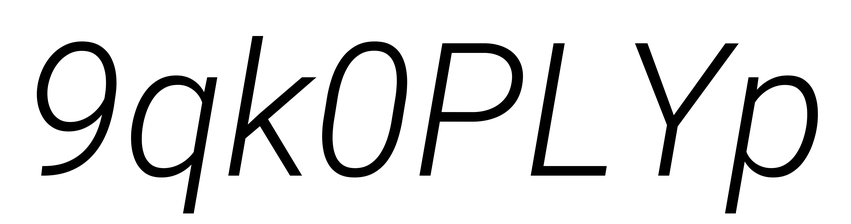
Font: Roboto-Italic_Light_Italic